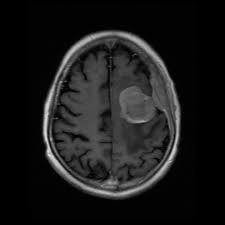
Label: meningioma